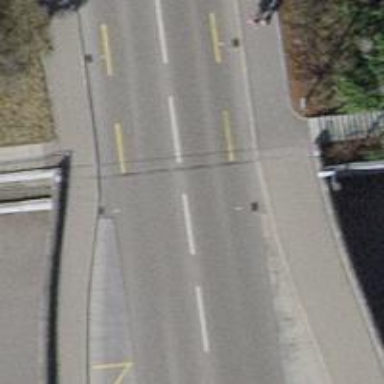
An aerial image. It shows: Secondary road with asphalt surface and lanes for cycling on both sides. The road is built on embankment.